Question: I'm using 'R' with the 'forecast package' to build some time-series models.
Right now, i'm dealing with multiple-seasonality data, using the 'tbats' function.
When a plot the fitted-model, i get a plot with the time-series components. My question is, what does exactly the 'slope' component means? (I couldn't find it in the docs).
Code:
'''
fit <- tbats(co2, use.trend= TRUE, use.box.cox = TRUE, seasonal.periods = c(12))
plot(fit)
'''
Thanks!
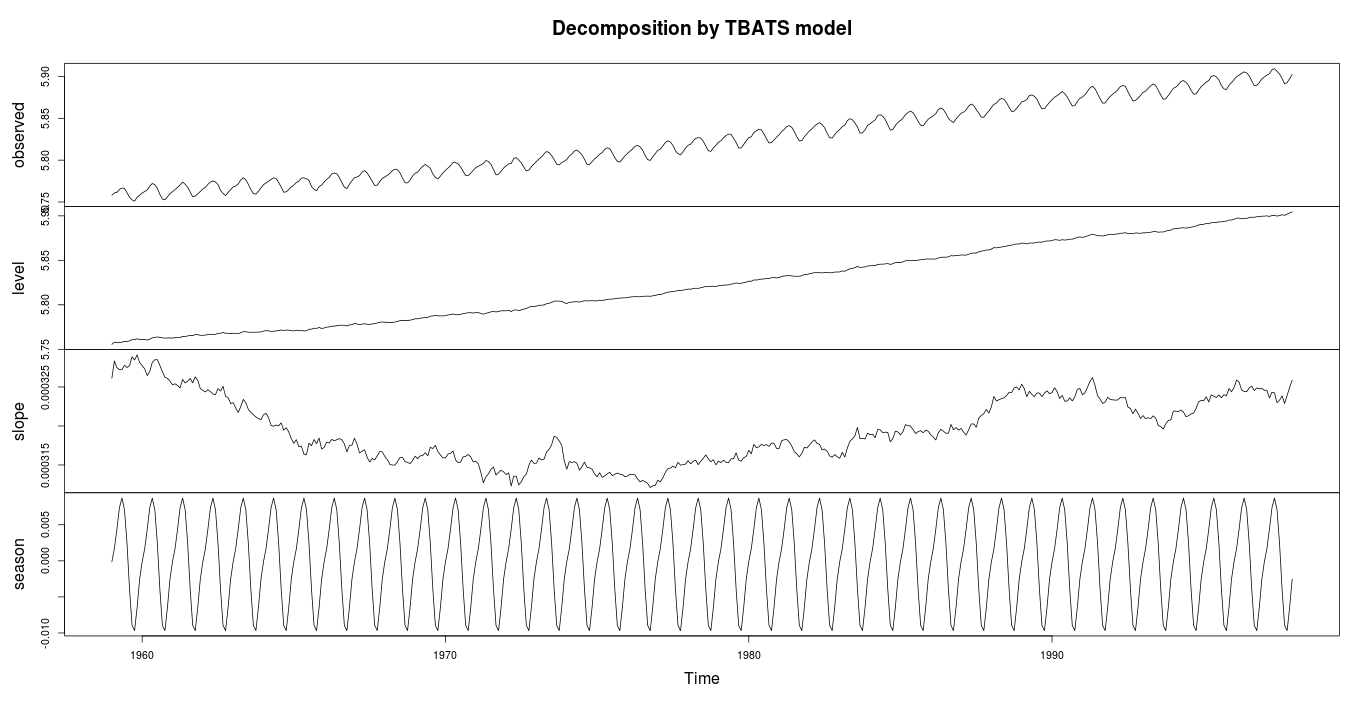
Answer: The slope m indicates the trend. You probably want to use the <URL> functions in R to derive the slope and season.
The general equation for decomposition is x(t)=s(t)+m(t)+e(t) where t is time, m is slope or trend, s is season and e is the error term for residuals.
Seasonality is the periodic fluctuations and trend is a generalized direction over a given time